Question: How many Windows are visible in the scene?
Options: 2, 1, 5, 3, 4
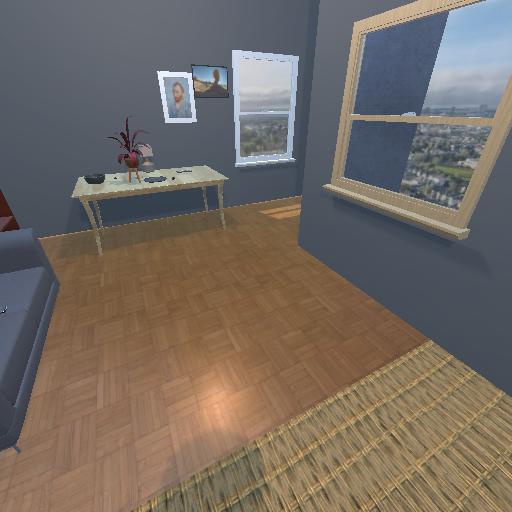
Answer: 2